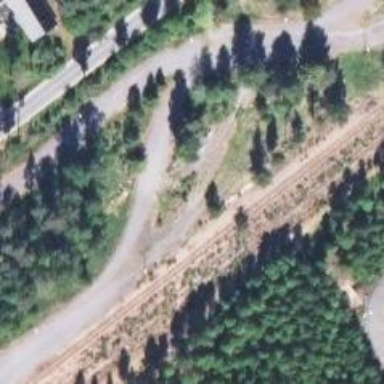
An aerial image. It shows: Abandoned railway.